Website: apple-inc
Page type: customer-info-address
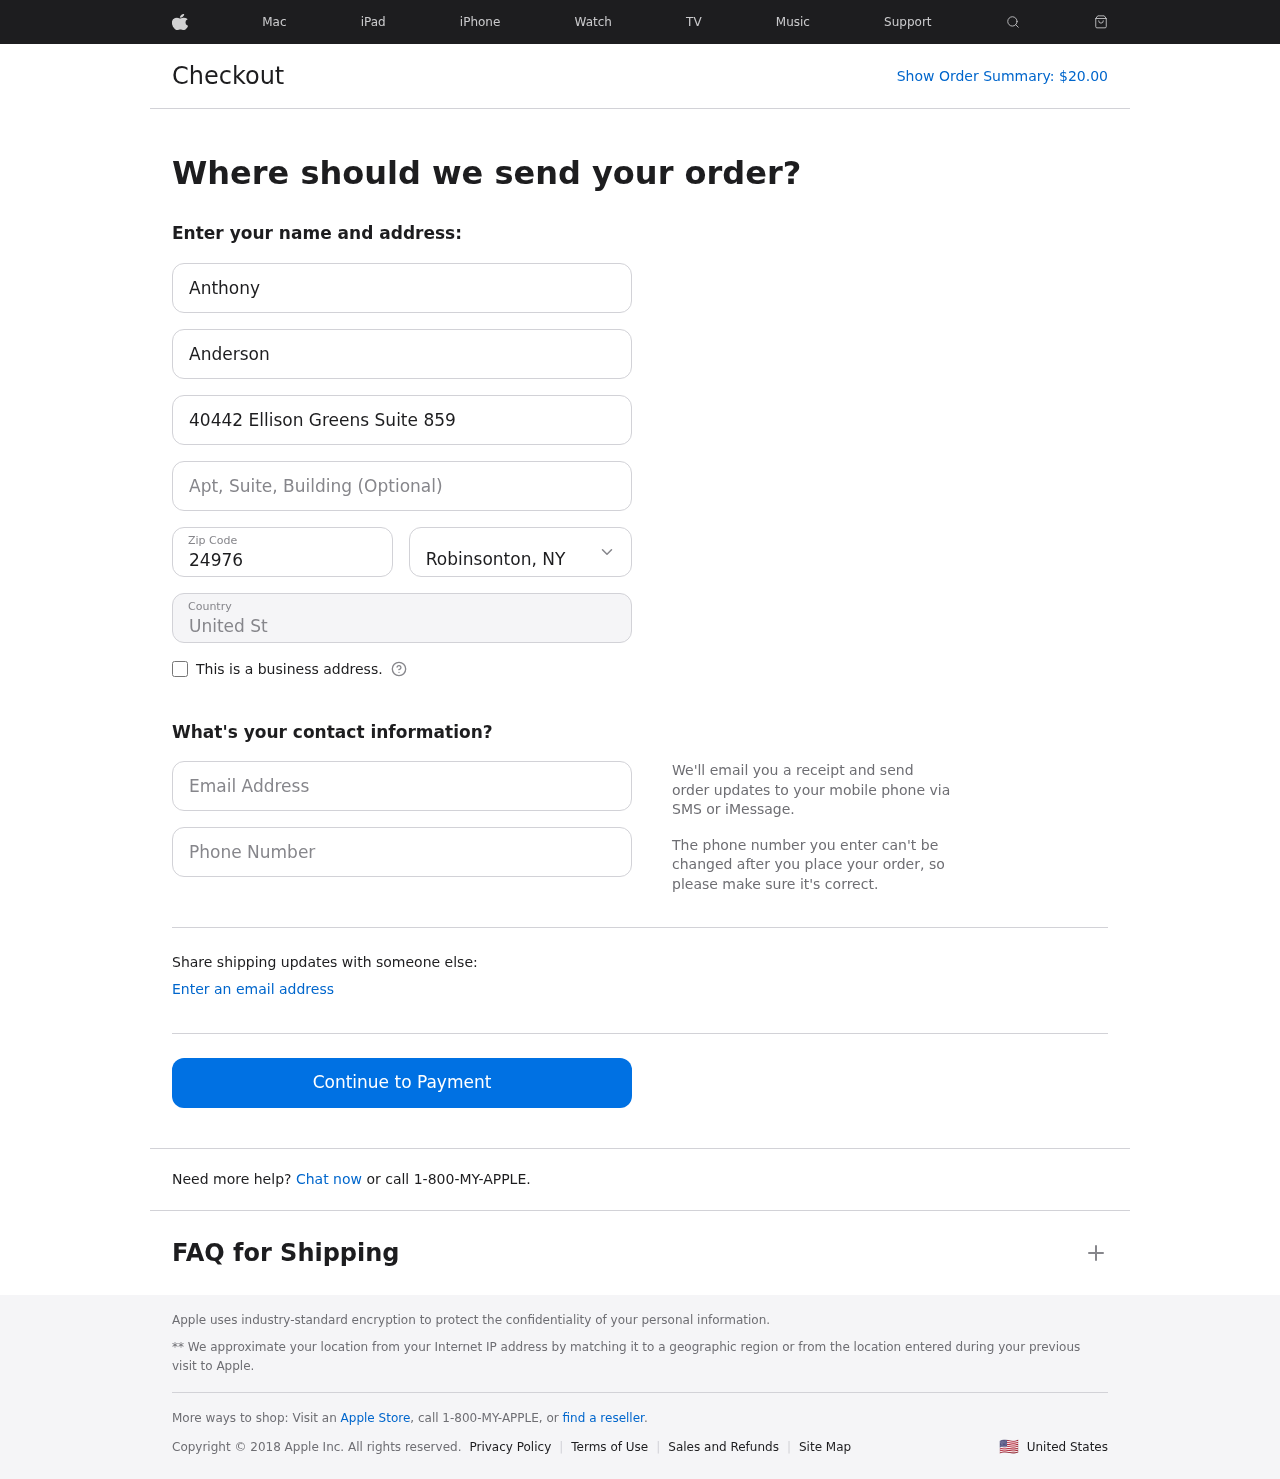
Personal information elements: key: PII_CITY_STATE
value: Robinsonton, NY
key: PII_COUNTRY
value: United States
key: PII_EMAIL
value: anthony.anderson@hotmail.com
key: PII_FIRSTNAME
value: Anthony
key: PII_LASTNAME
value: Anderson
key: PII_PHONE
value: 6999635202
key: PII_POSTCODE
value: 24976
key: PII_STREET
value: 40442 Ellison Greens Suite 859
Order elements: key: ORDER_TOTAL
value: $20.00